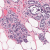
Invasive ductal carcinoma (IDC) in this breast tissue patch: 0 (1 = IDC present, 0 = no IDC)